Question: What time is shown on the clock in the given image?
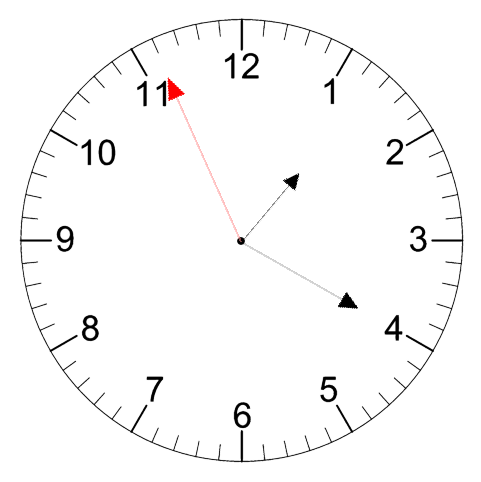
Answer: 01:19:56